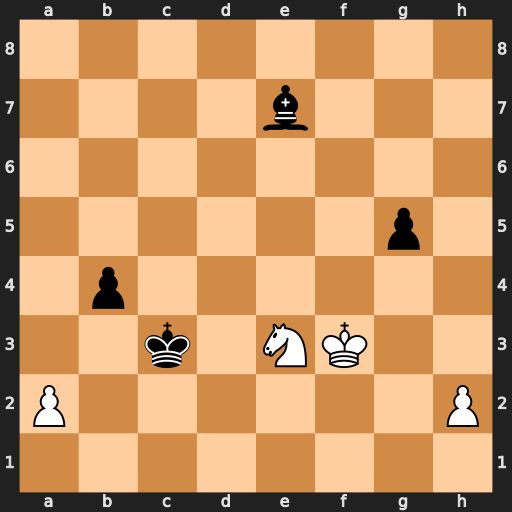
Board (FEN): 8/4b3/8/6p1/1p6/2k1NK2/P6P/8
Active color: w
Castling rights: -
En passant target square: -
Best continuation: Nd5+ Kb2 Nxe7